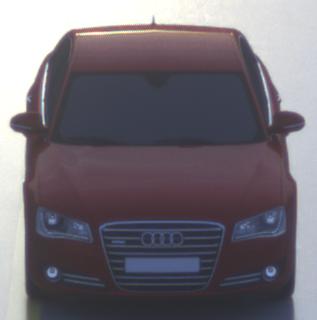
Make: Audi
Model: A8 D4
Model produced from: 2009
Model produced until: 2017
Doors: 4
Color: red
Road condition: wet road
Daytime: sunrise or sunset
Contrast: low contrast